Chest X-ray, AP view. Patient: 57 years old, sex M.
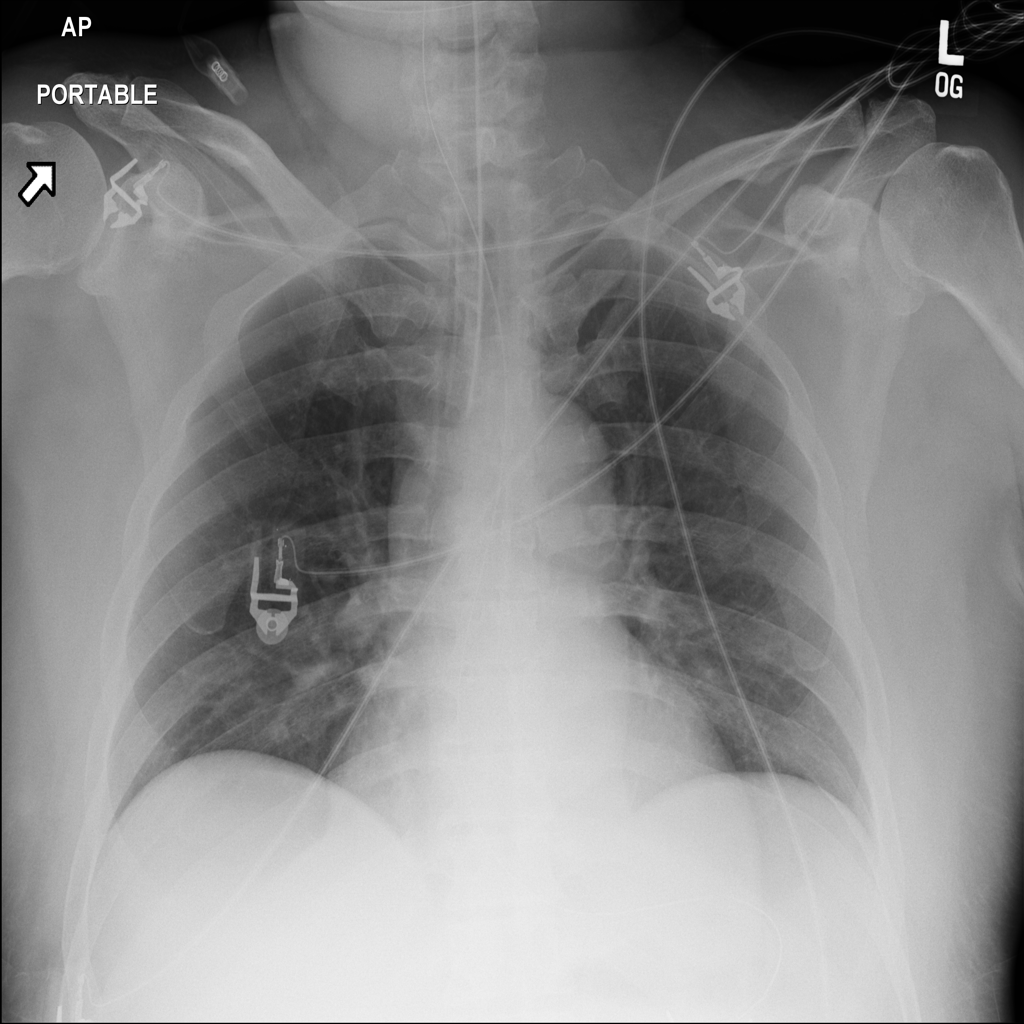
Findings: No Finding